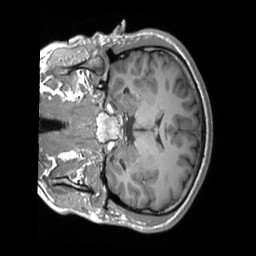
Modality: T1w
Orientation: coronal